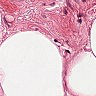
Metastatic tissue present: no